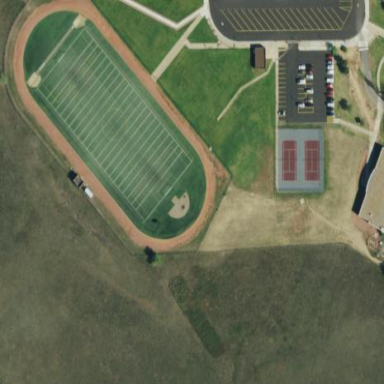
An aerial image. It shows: American football pitch for leisure and sport activities.